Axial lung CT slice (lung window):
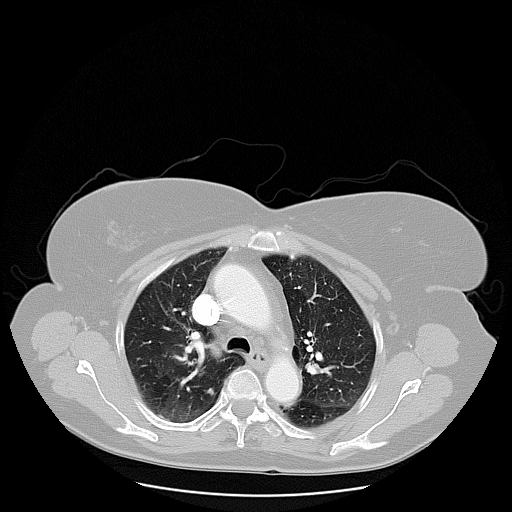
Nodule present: yes
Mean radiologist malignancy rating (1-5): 2.25